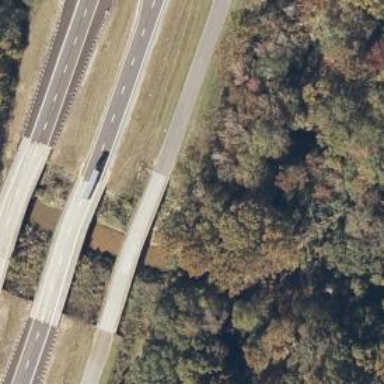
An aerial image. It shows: Viaduct bridge over tertiary road.